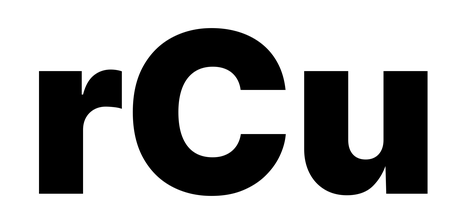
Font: Inter_Black